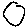
Label: circle